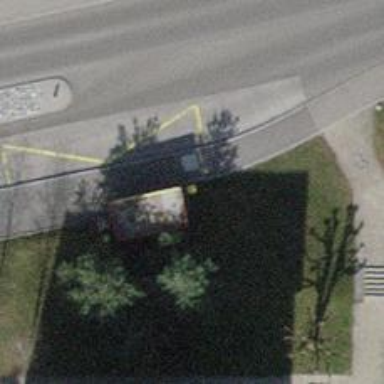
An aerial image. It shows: Post box is visible.